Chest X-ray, PA view. Patient: 50 years old, sex F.
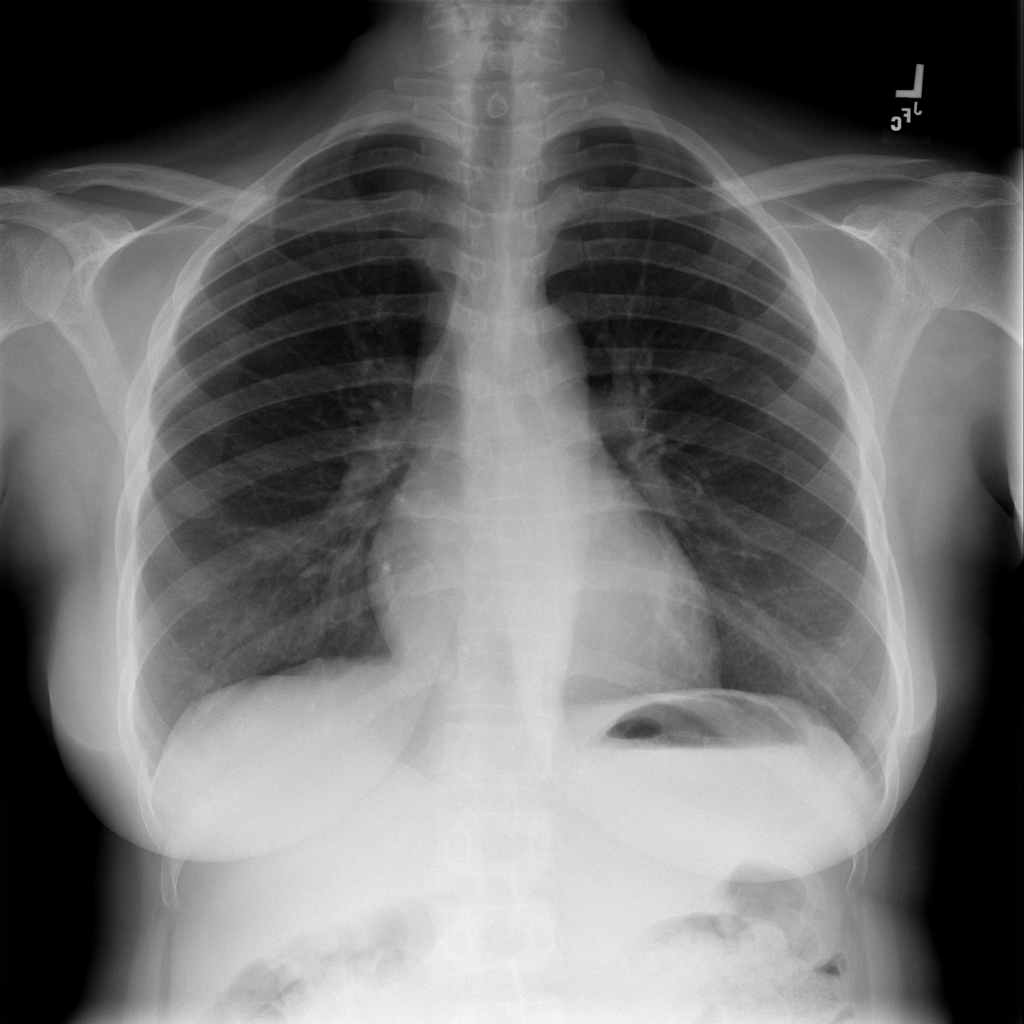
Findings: No Finding